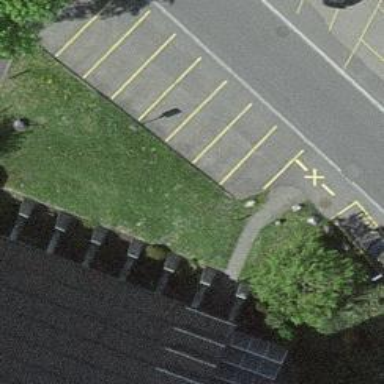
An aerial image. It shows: Street-side parking area.